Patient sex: M
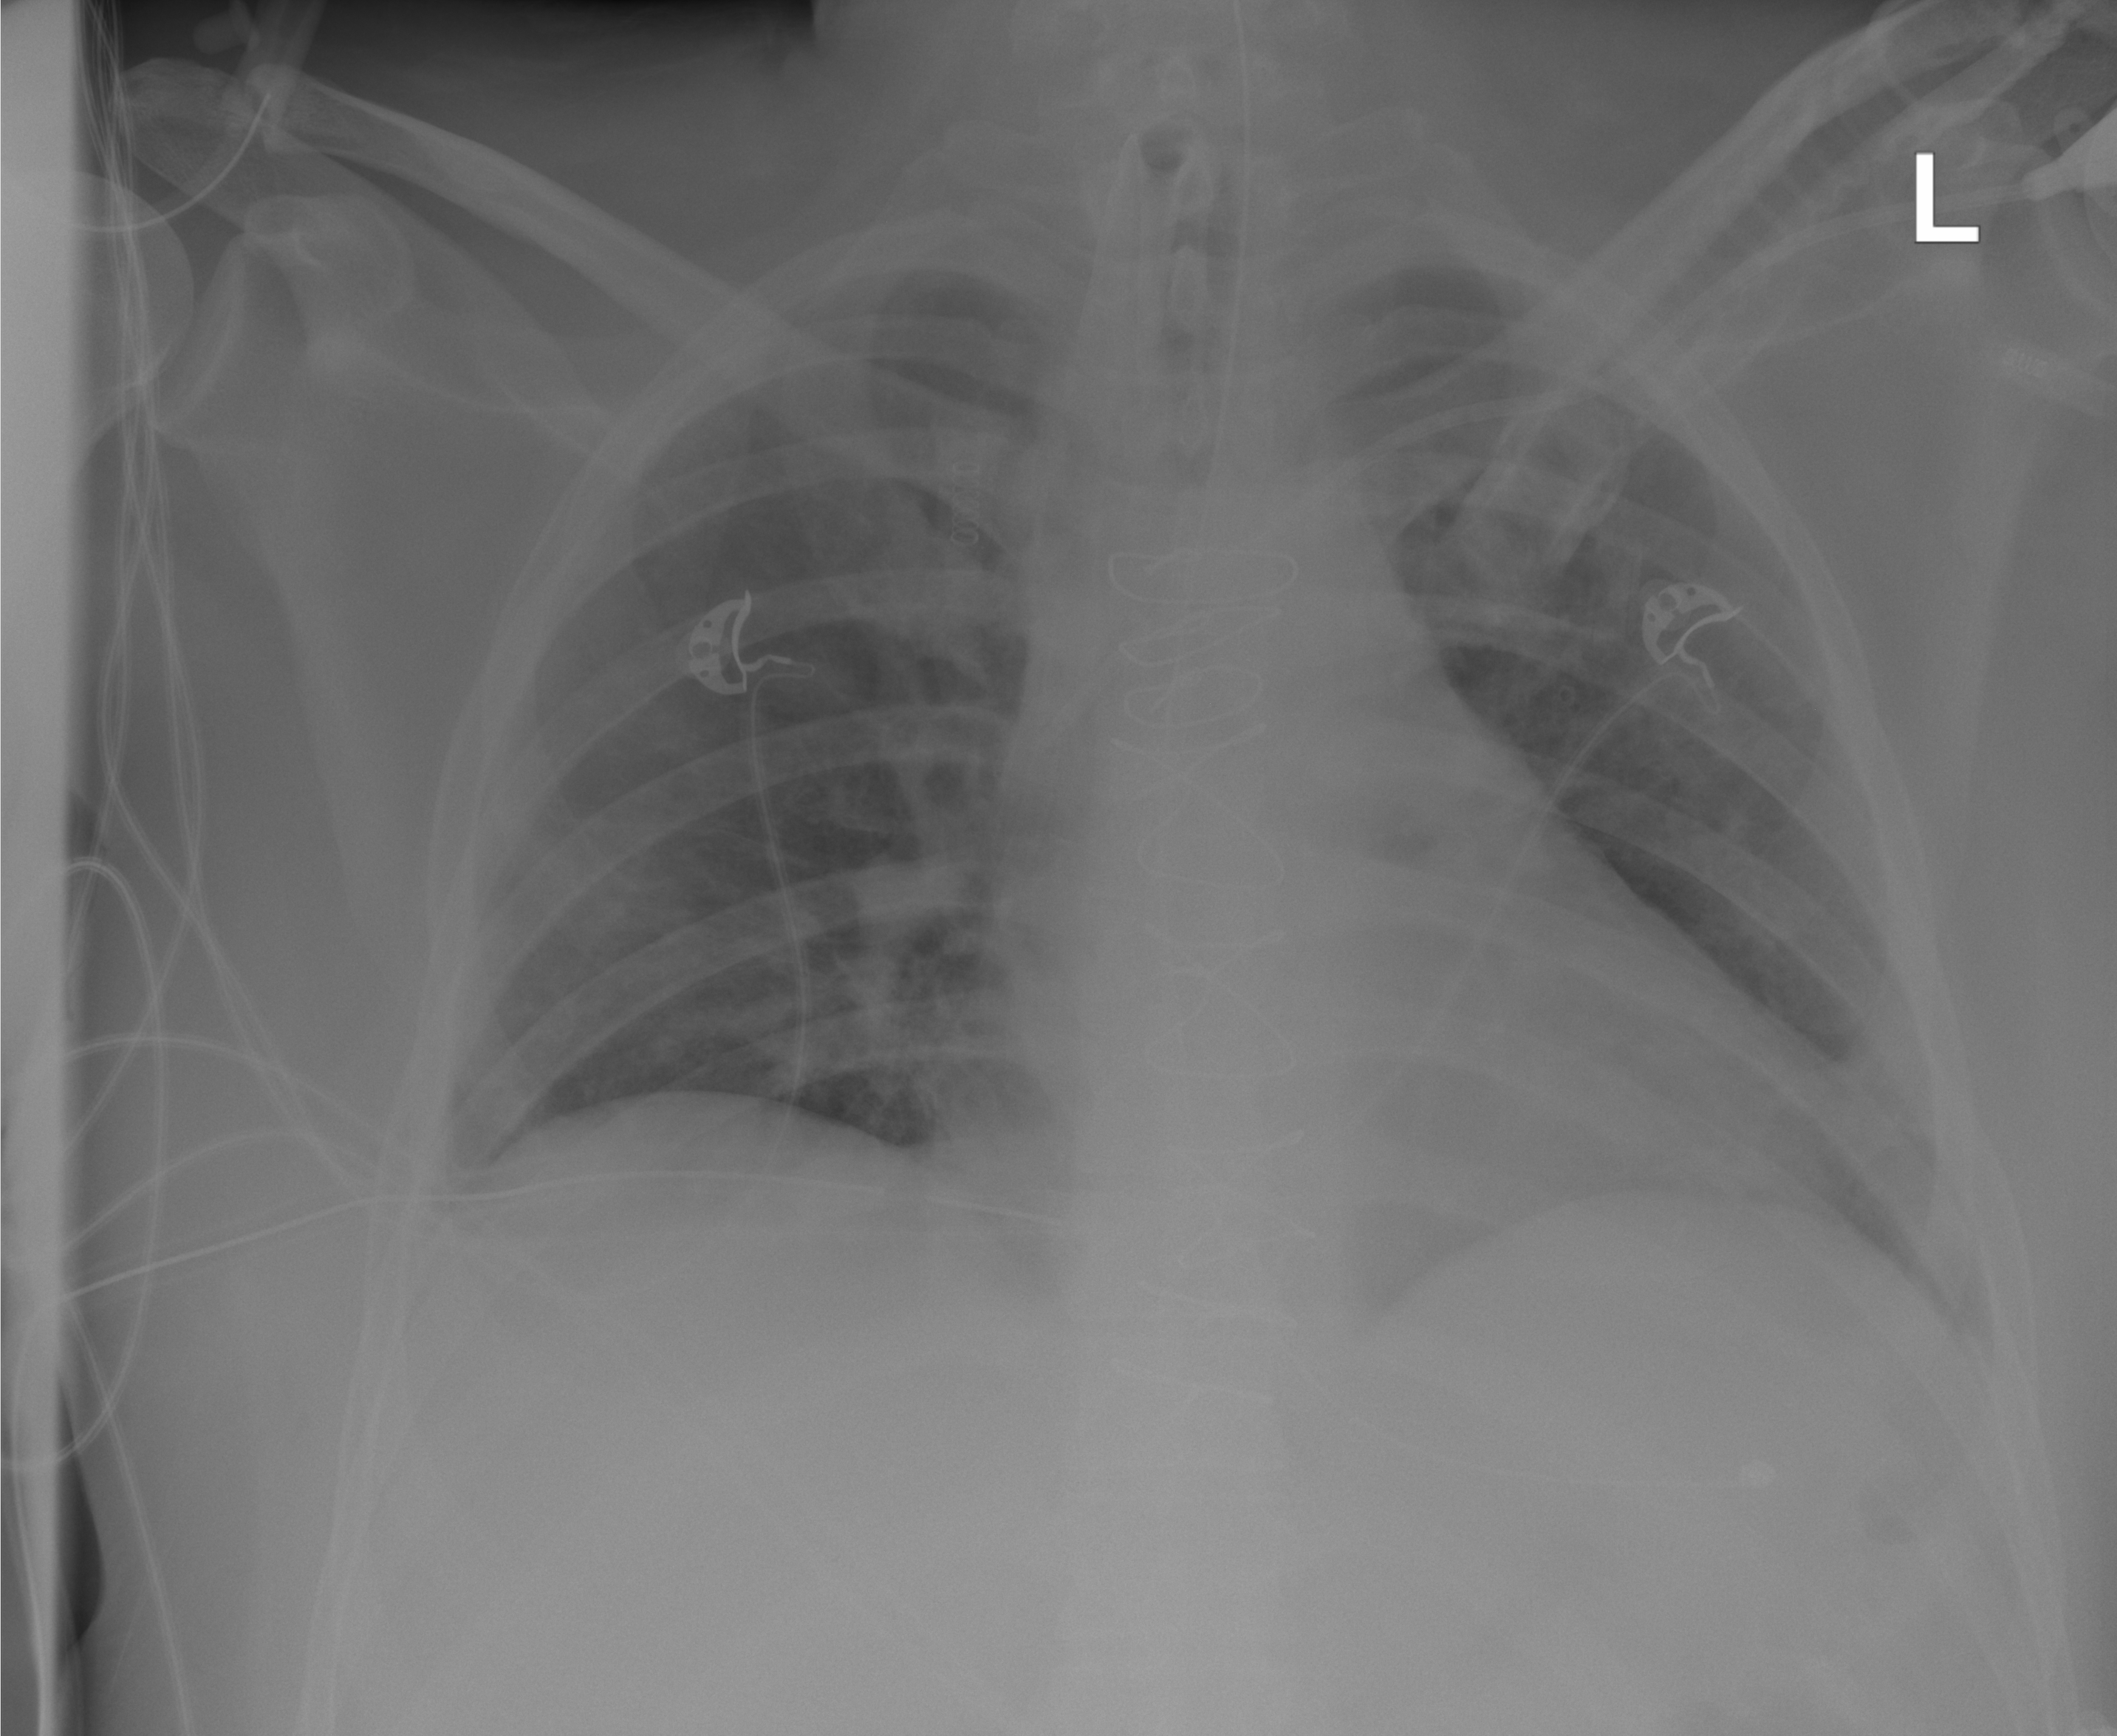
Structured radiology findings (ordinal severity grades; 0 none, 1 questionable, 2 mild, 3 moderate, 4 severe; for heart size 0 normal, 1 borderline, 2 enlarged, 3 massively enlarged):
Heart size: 2
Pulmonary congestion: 2
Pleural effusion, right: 2
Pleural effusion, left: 2
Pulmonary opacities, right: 1
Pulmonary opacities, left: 1
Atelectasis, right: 2
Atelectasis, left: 2